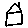
Label: house